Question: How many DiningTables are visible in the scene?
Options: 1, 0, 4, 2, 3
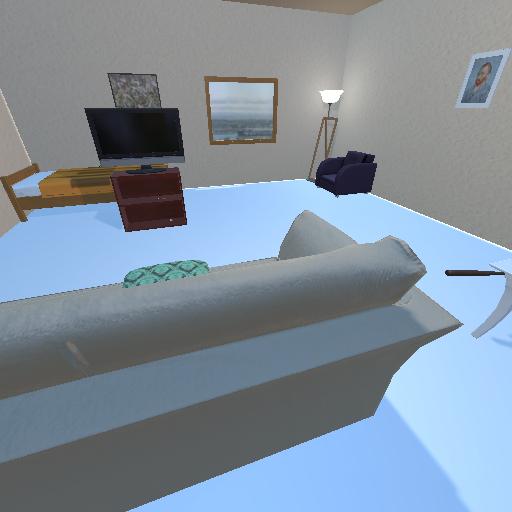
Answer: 1